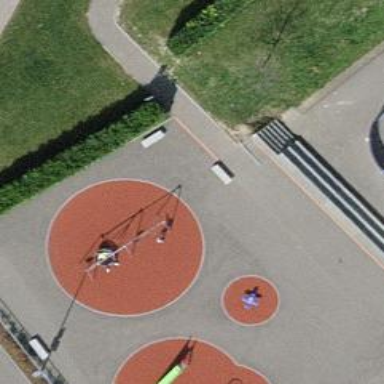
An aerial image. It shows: Playground featuring swings.